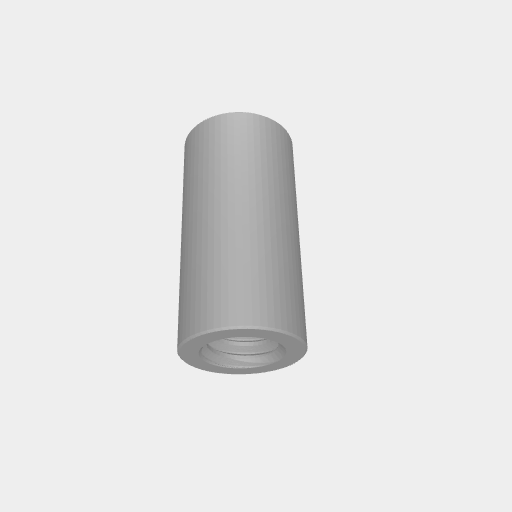
Part: Standoff6OD12